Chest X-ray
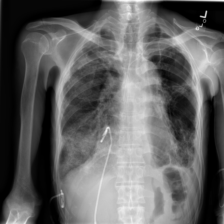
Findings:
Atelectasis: negative
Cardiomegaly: negative
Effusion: negative
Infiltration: negative
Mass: negative
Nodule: negative
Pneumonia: negative
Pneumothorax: negative
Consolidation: negative
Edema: negative
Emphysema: negative
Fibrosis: negative
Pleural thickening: negative
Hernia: negative